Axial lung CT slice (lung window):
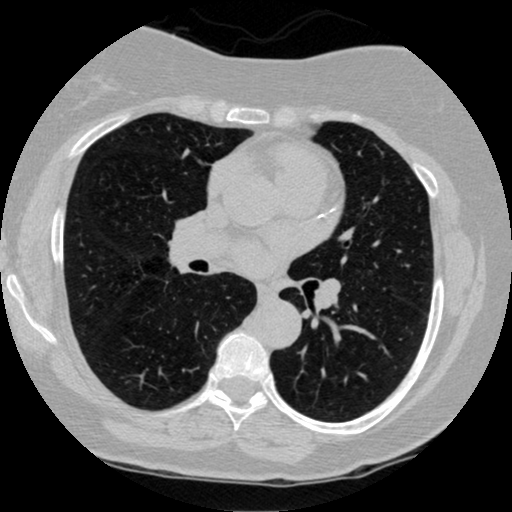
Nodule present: no